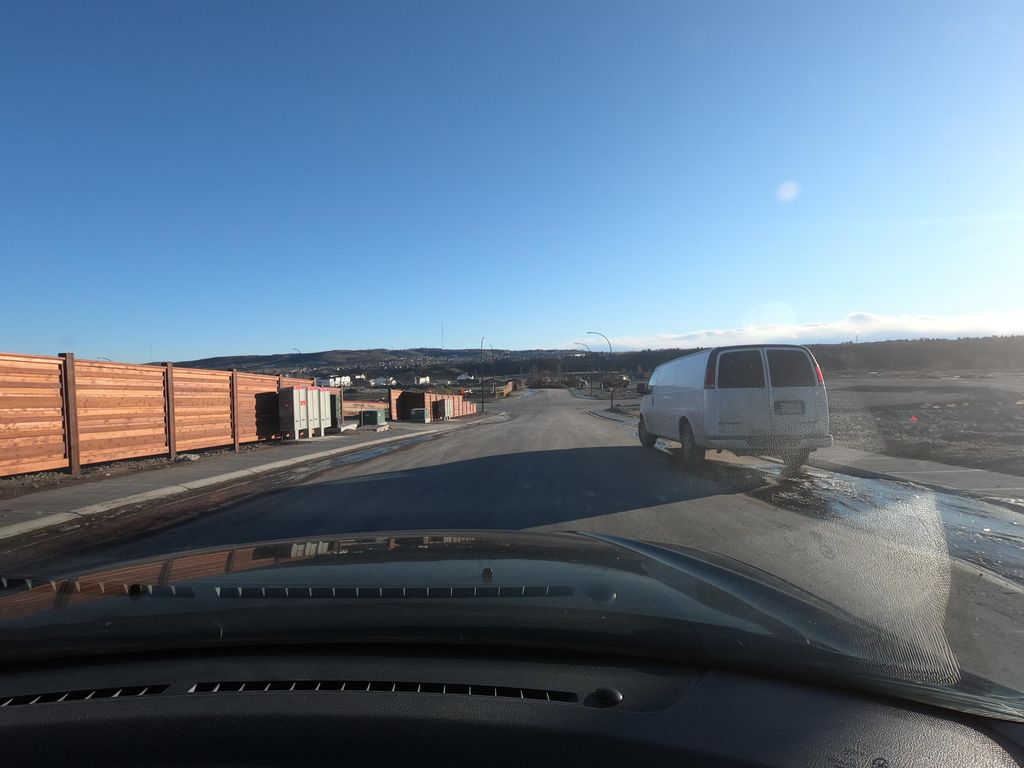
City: calgary